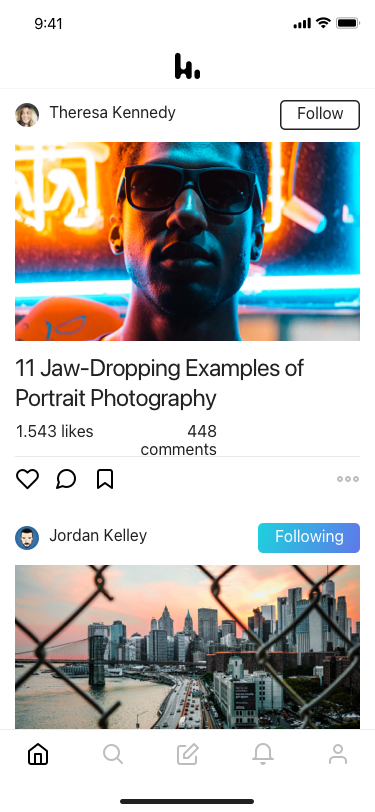
Text in this UI design:
Jordan Kelley
448 comments
1.543 likes
11 Jaw-Dropping Examples of Portrait Photography
Theresa Kennedy